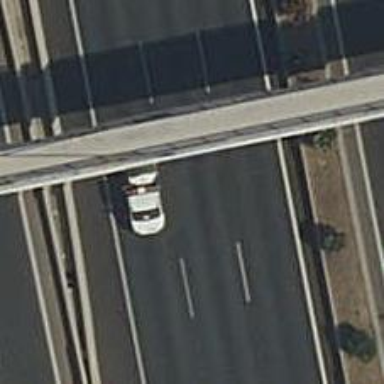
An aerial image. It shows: Motorway tunnel with asphalt surface.